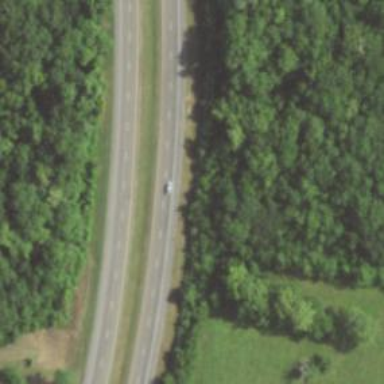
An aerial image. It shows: Trunk highway with expressway features.